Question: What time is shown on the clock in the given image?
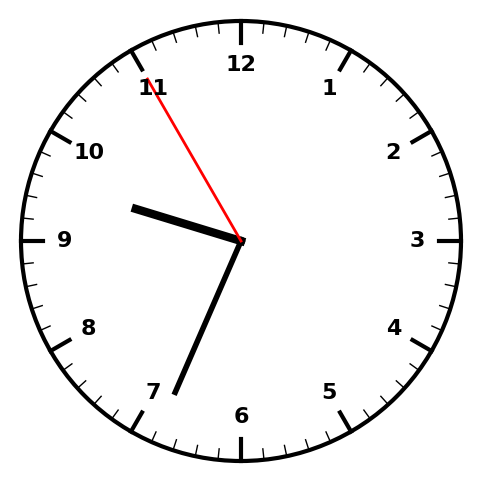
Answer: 09:33:55